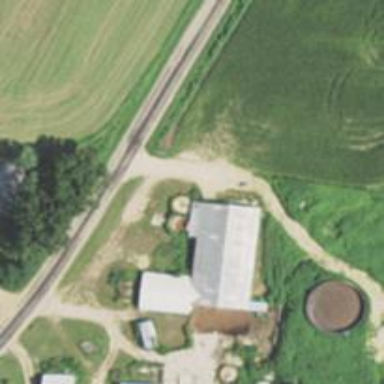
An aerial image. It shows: Silo.